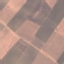
Label: AnnualCrop